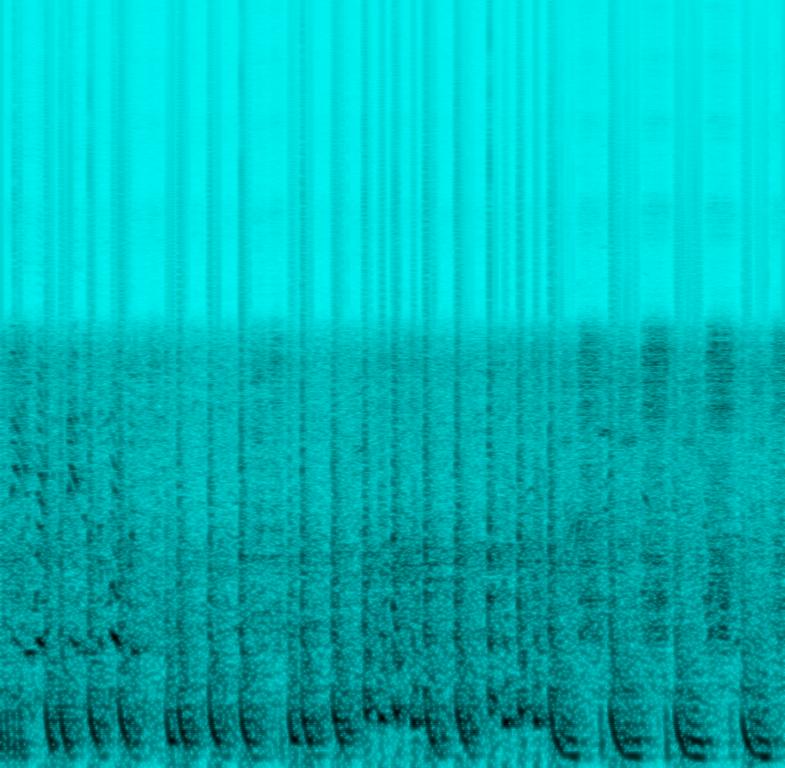
This audio contains someone beatboxing. Then a male voice starts singing loud and at a higher pitch. The crowd is cheering in the background. This song may be playing live during a beatbox performance.